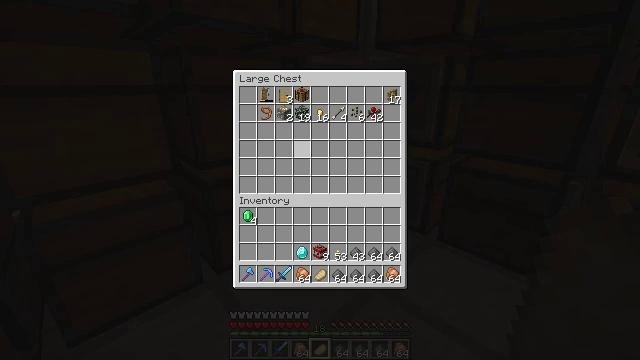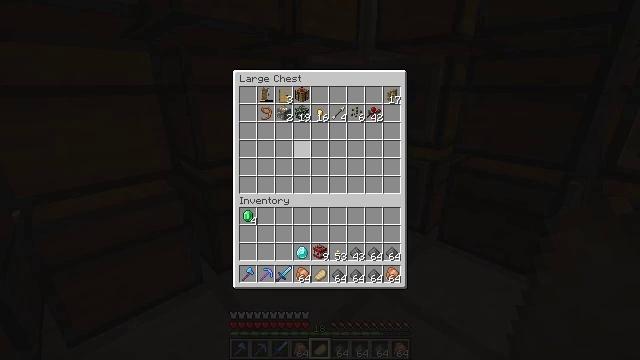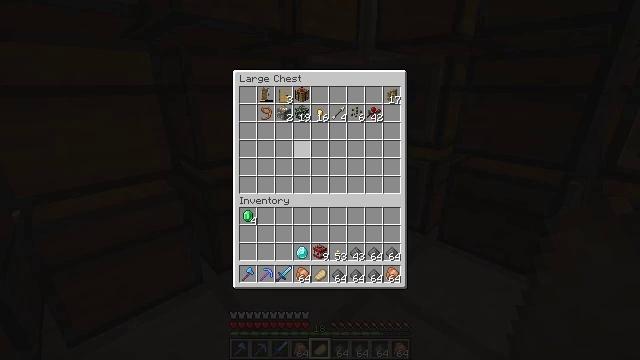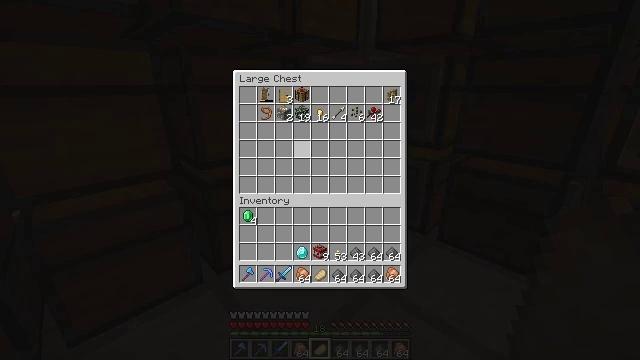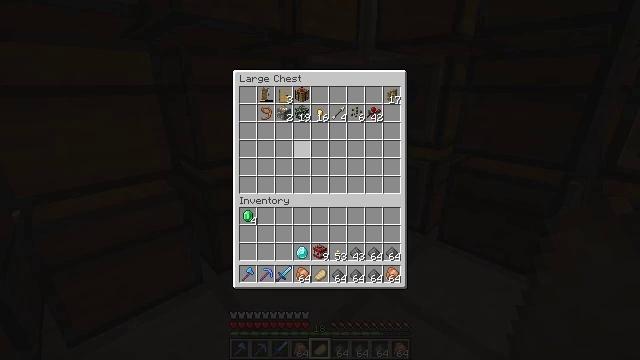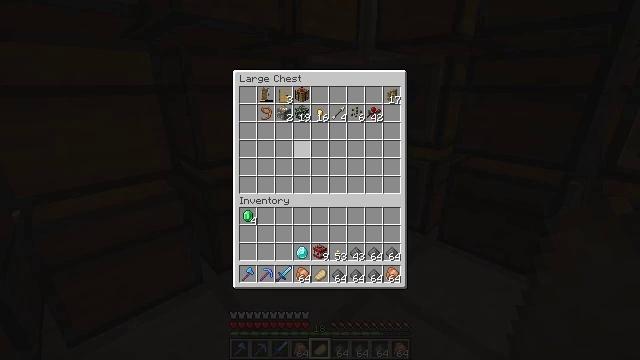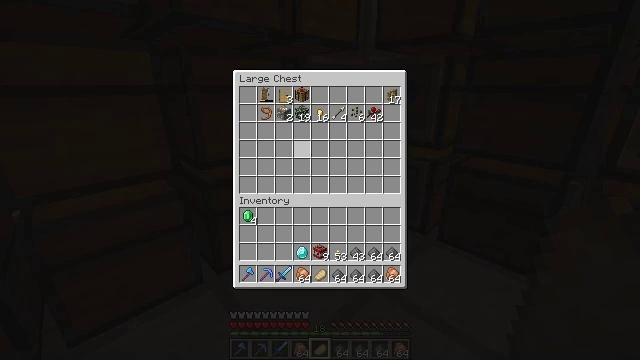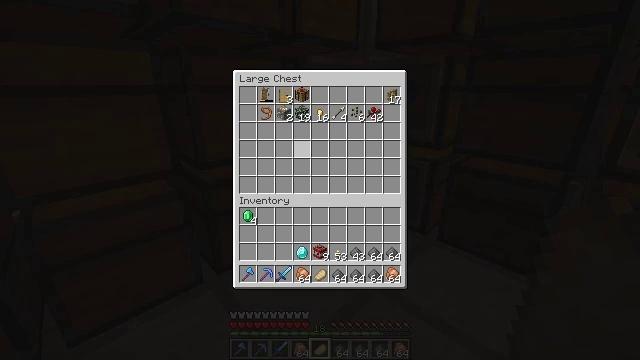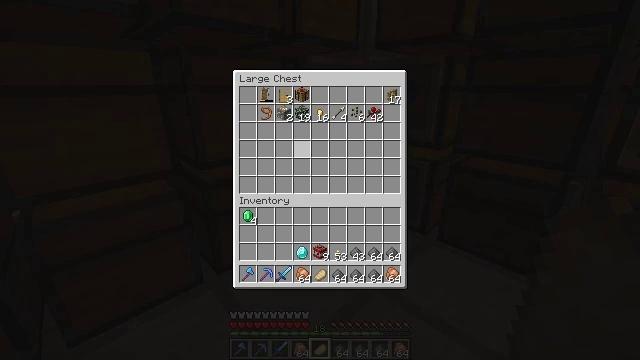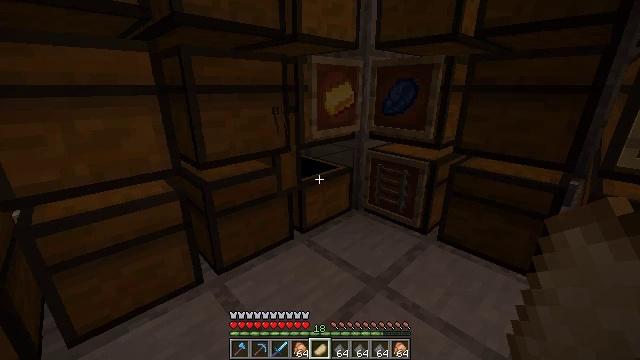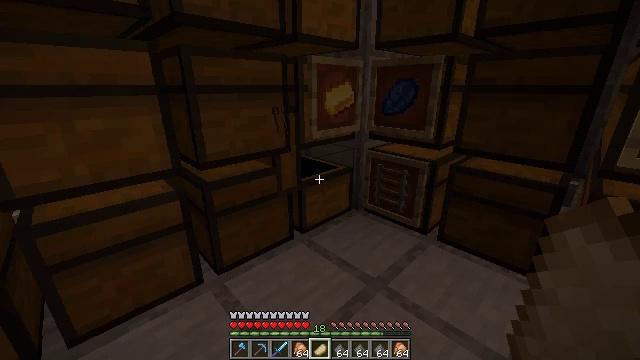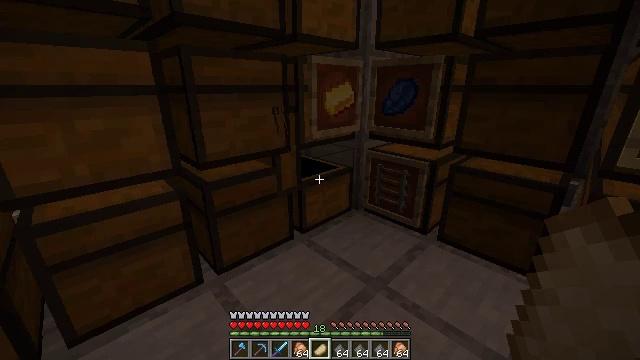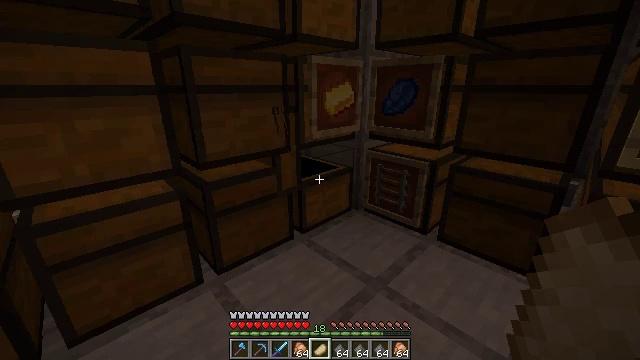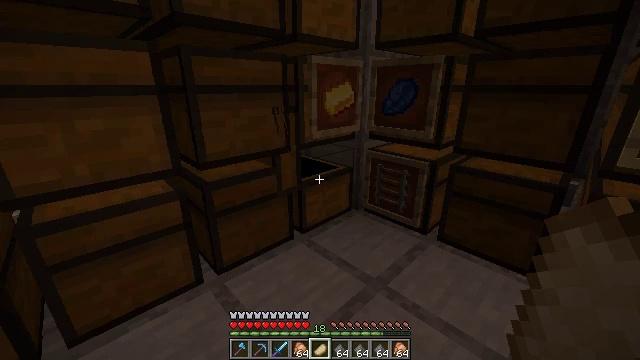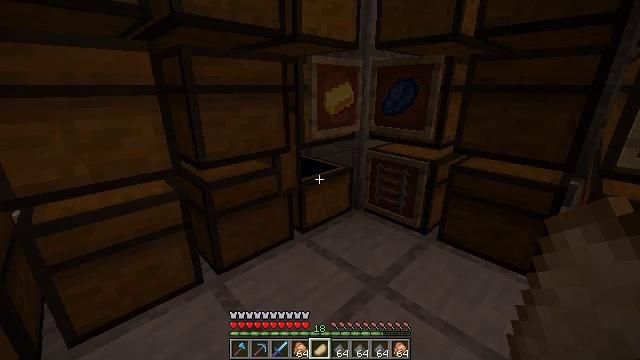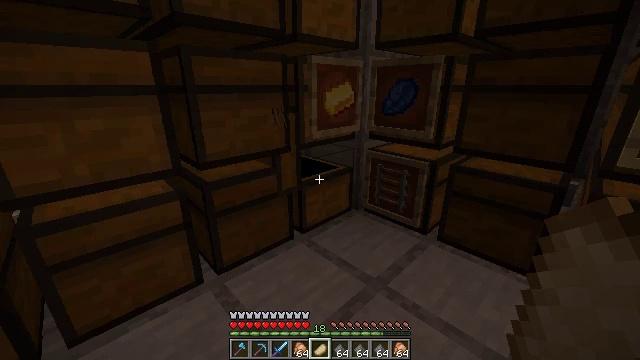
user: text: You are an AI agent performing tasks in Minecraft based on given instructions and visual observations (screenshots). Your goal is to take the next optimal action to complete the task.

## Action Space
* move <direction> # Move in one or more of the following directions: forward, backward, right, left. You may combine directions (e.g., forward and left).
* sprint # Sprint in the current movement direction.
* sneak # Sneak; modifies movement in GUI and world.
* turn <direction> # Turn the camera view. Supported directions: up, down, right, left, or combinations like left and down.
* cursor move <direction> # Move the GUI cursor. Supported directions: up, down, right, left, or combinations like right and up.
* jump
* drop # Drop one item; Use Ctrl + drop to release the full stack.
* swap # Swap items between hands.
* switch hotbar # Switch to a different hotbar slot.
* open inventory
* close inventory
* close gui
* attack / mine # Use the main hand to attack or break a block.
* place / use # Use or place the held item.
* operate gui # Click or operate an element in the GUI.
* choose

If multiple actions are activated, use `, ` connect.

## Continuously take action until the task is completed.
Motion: motion action
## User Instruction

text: Retrieve the shulker box into the inventory.
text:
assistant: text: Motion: no_op
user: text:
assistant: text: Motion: no_op
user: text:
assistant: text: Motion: no_op
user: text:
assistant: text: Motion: no_op
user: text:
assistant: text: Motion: no_op
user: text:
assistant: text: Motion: no_op
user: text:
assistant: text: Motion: no_op
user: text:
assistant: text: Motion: no_op
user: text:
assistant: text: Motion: no_op
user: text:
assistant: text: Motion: no_op
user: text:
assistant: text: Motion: no_op
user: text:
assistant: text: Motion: no_op
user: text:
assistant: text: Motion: no_op
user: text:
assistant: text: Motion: no_op
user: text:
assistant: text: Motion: no_op
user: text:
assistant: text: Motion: no_op
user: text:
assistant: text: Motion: no_op
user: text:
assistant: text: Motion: no_op
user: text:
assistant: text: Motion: no_op
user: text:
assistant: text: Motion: no_op
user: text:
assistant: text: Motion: no_op
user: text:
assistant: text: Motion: turn left and down
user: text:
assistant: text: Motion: turn left and down
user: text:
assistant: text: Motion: turn left
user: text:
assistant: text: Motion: no_op
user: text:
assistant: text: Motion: no_op
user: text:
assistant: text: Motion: no_op
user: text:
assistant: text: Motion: no_op
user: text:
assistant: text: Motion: no_op
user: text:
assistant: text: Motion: no_op